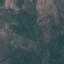
Land use / land cover class: HerbaceousVegetation